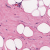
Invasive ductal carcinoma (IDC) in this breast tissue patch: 0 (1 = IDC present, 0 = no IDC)